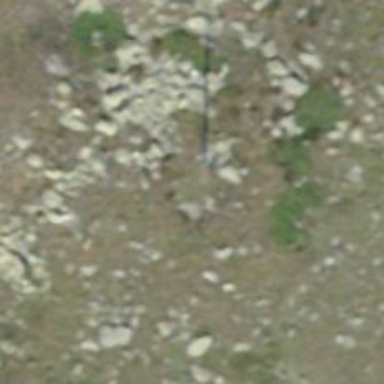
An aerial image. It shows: Power pole.